Question: This CSS produce different results in latest browsers:
'''
input {
border:1px solid #ccc;
-webkit-border-radius: 3px;
-moz-border-radius: 3px;
border-radius: 3px;
}
'''
The radius size in IE is smaller:

How do I fix this?
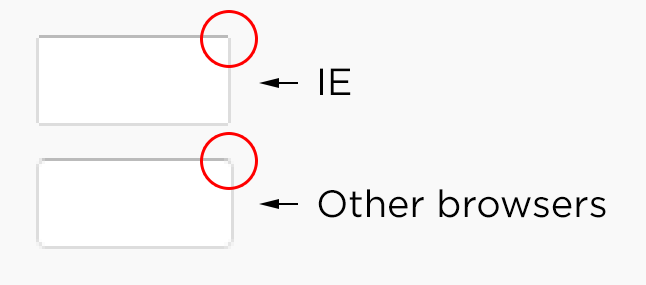
Answer: Change the IE specific value by 1px,
border-radius: 4px; (instead of 3px)